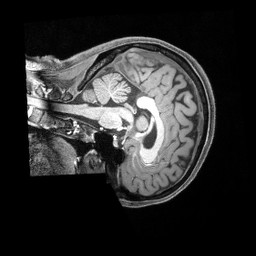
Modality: T1w
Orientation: sagittal
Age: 45
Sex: female
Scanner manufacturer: siemens
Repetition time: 2.4 s
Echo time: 0.00231 s